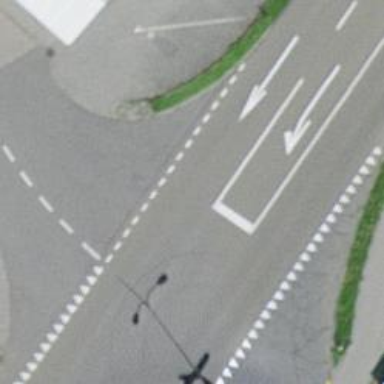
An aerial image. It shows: Asphalt road classified as primary highway.